Question: I am working in an app in which I need to draw Histogram of any inputed image. I can draw Histogram successfully but its not so sharp as its in PREVIEW in Mac OS.
As code is too large ,I have uploaded it to GitHub <URL>
The RGB Values are read in
'''
-(void)readImage:(UIImage*)image
{
CGImageRef imageRef = [image CGImage];
NSUInteger width = CGImageGetWidth(imageRef);
NSUInteger height = CGImageGetHeight(imageRef);
CGColorSpaceRef colorSpace = CGColorSpaceCreateDeviceRGB();
unsigned char *rawData = (unsigned char*) calloc(height * width * 4, sizeof(unsigned char));
NSUInteger bytesPerPixel = 4;
NSUInteger bytesPerRow = bytesPerPixel * width;
NSUInteger bitsPerComponent = 8;
CGContextRef context = CGBitmapContextCreate(rawData, width, height, bitsPerComponent, bytesPerRow, colorSpace, kCGImageAlphaPremultipliedLast | kCGBitmapByteOrder32Big);
CGColorSpaceRelease(colorSpace);
CGContextDrawImage(context, CGRectMake(0, 0, width, height), imageRef);
CGContextRelease(context);
for (int yy=0;yy<height; yy++)
{
for (int xx=0; xx<width; xx++)
{
// Now your rawData contains the image data in the RGBA8888 pixel format.
int byteIndex = (bytesPerRow * yy) + xx * bytesPerPixel;
for (int ii = 0 ; ii < 1 ; ++ii)
{
CGFloat red = (rawData[byteIndex] * 1.0) ;
CGFloat green = (rawData[byteIndex + 1] * 1.0) ;
CGFloat blue = (rawData[byteIndex + 2] * 1.0) ;
// CGFloat alpha = (rawData[byteIndex + 3] * 1.0) / 255.0;
byteIndex += 4;
// TYPE CASTING ABOVE FLOAT VALUES TO THAT THEY CAN BE MATCHED WITH ARRAY'S INDEX.
int redValue = (int)red;
int greenValue = (int)green;
int blueValue = (int)blue;
// THESE COUNTERS COUNT " TOTAL NUMBER OF PIXELS " FOR THAT Red , Green or Blue Value IN ENTIRE IMAGE.
fltR[redValue]++;
fltG[greenValue]++;
fltB[blueValue]++;
}
}
}
[self makeArrays];
free(rawData);
}
'''
I stored values in c array variables , fltR,fltG,fltB.
I have a class ClsDrawPoint it has members
'''
@property CGFloat x;
@property CGFloat y;
'''
Then prepared an array containing objects of ClsDrawPoint having fltR[]'s index as X value and value for that index as Y value .
array is prepared and graph is drawn in
'''
-(void)makeArrays
'''
method
You may see the result

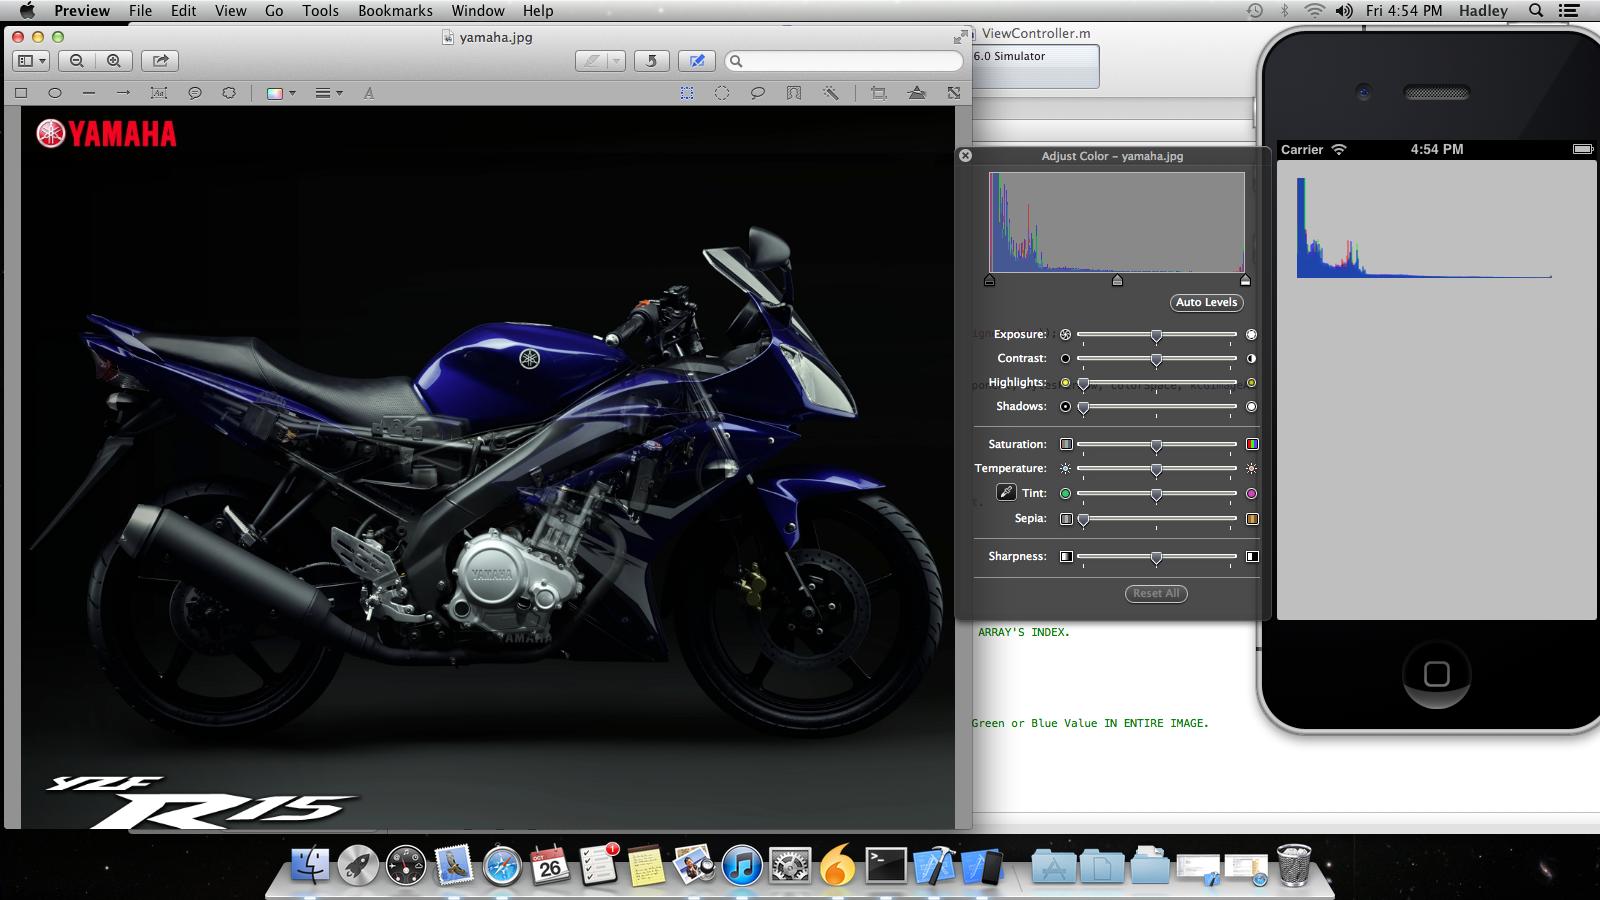
Answer: I pulled your sample down from Github and found that your 'drawRect:' method in 'ClsDraw' is drawing lines that are one pixel wide. Strokes are centered on the line, and with a width of 1, the stroke is split into half-pixels which introduces anti-aliasing.
I moved your horizontal offsets by a half-pixel and rendering looks sharp. I didn't mess with vertical offsets, but to make them sharp you would need to round them and then move them to a half-pixel offset as well. I only made the following change:
'''
#define OFFSET_X 0.5
- (void)drawRect:(CGRect)rect
{
CGContextRef ctx = UIGraphicsGetCurrentContext();
if ([arrPoints count] > 0)
{
CGContextSetLineWidth(ctx, 1);
CGContextSetStrokeColorWithColor(ctx, graphColor.CGColor);
CGContextSetAlpha(ctx, 0.8);
ClsDrawPoint *objPoint;
CGContextBeginPath(ctx);
for (int i = 0 ; i < [arrPoints count] ; i++)
{
objPoint = [arrPoints objectAtIndex:i];
CGPoint adjustedPoint = CGPointMake(objPoint.x+OFFSET_X, objPoint.y);
CGContextMoveToPoint(ctx, adjustedPoint.x, 0);
CGContextSetLineCap(ctx, kCGLineCapRound);
CGContextSetLineJoin(ctx, kCGLineJoinRound);
CGContextAddLineToPoint(ctx, adjustedPoint.x, adjustedPoint.y);
CGContextMoveToPoint(ctx, adjustedPoint.x, adjustedPoint.y);
CGContextStrokePath(ctx);
}
}
}
'''
Notice the new 'OFFSET_X' and the introduction of 'adjustedPoint'.
You might also consider using a 'CGPoint' stuffed into an 'NSValue' instance for your points instead of your custom class 'ClsDrawPoint', unless you plan to add some additional behavior or properties. More details available <URL>.